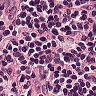
Metastatic tissue present: no